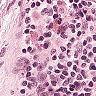
Metastatic tissue present: yes